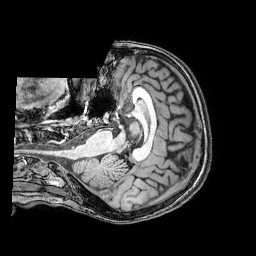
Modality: T1w
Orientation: axial
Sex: female
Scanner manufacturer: philips
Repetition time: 0.008202 s
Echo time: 0.00376 s